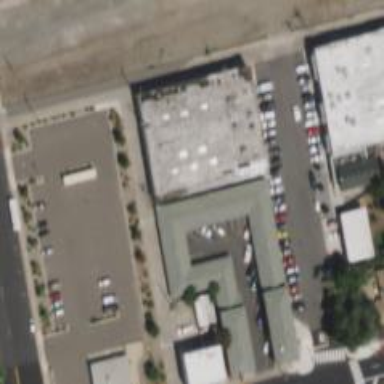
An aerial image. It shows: Building that is motel.